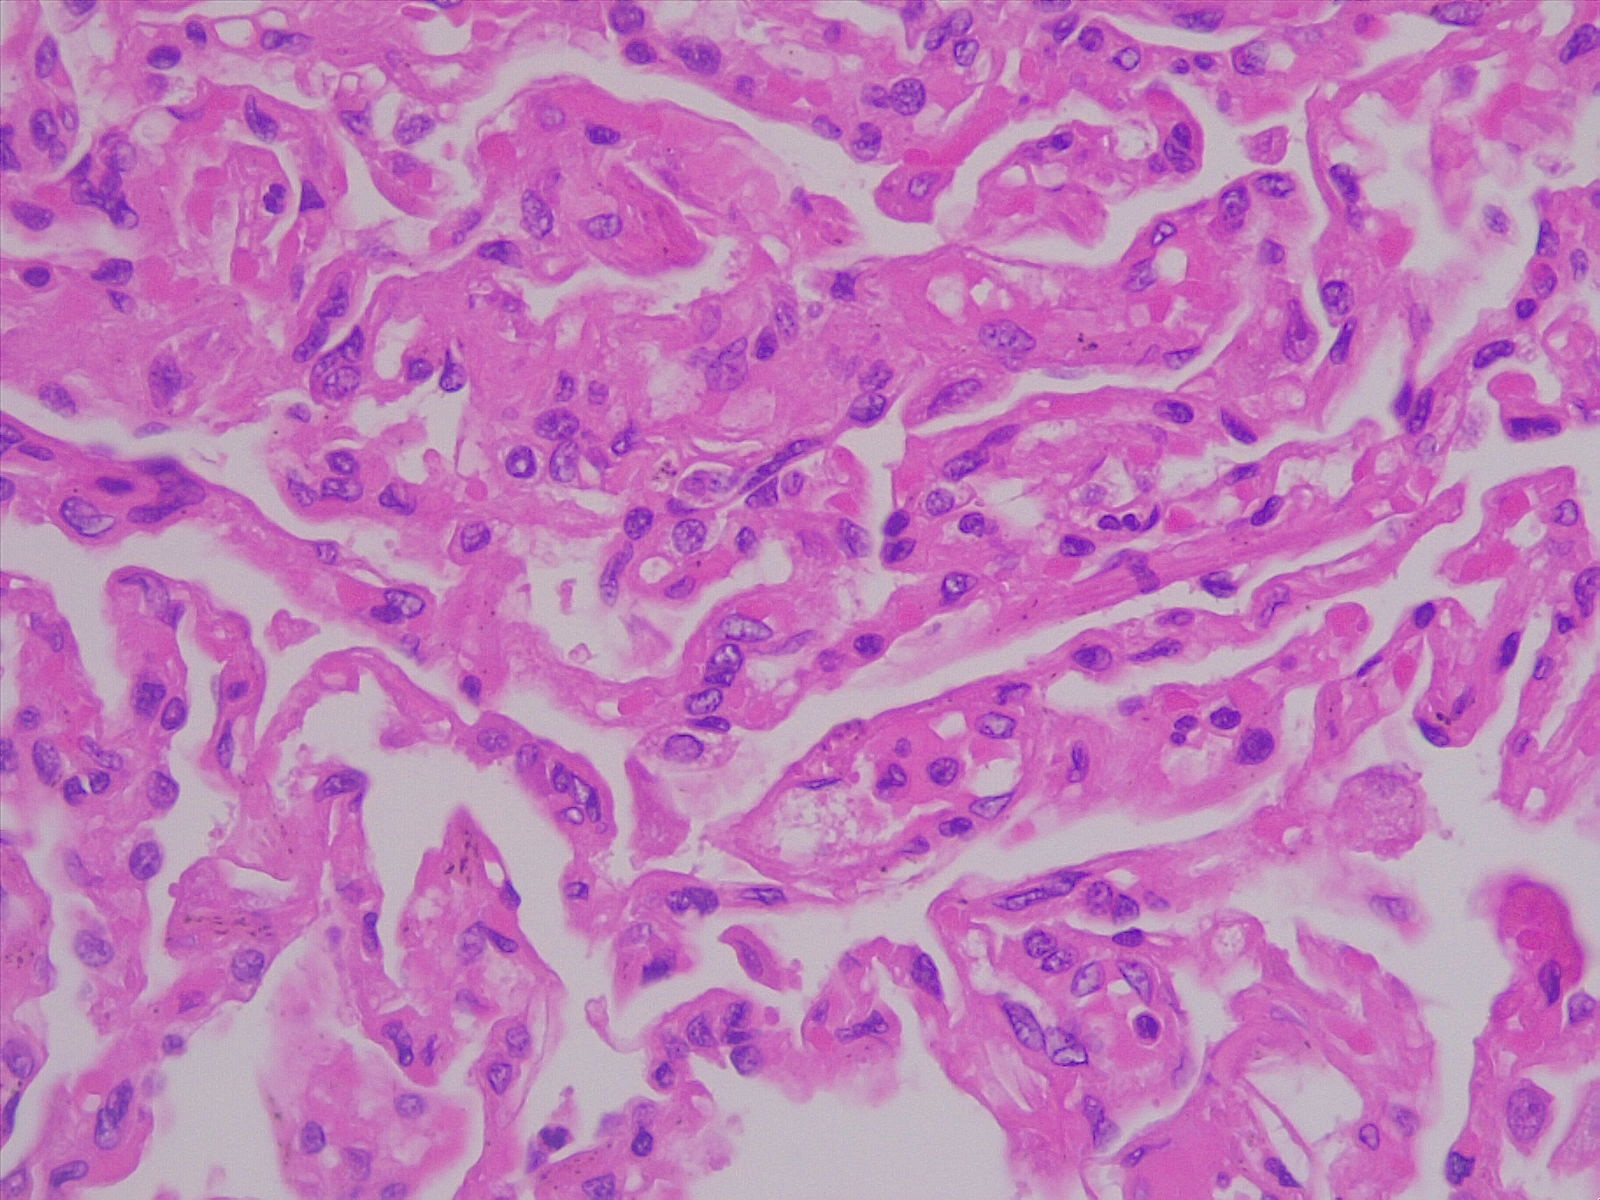
Label: normal lung tissue